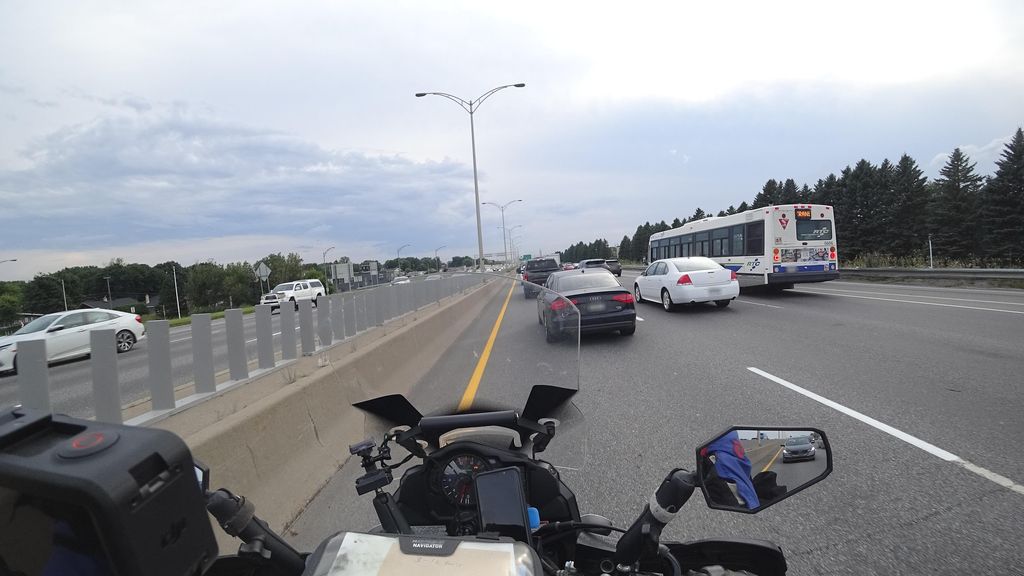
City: quebec_city